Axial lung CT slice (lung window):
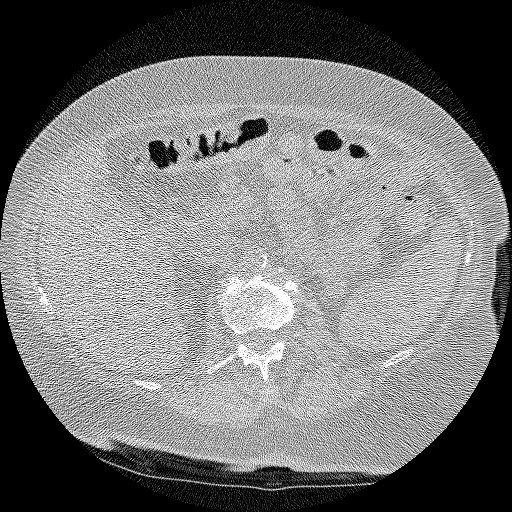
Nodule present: no